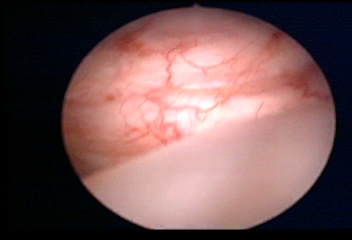
Modality: WLC
Class: Normal mucosa
Bladder cancer association: No